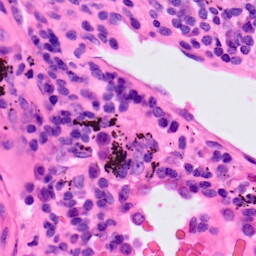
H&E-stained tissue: Lung